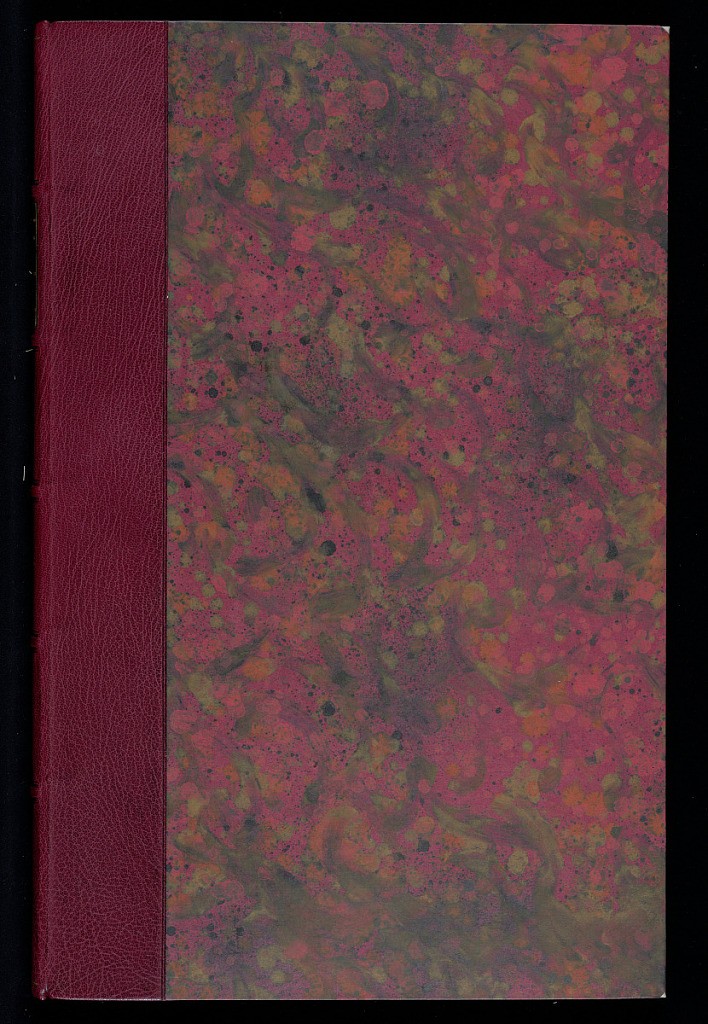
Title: NOUVEAU LIVRES DE VASES PAR le Sieur Ranson Peintre Decorateur
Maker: Pierre Ranson, French, 1736–1786
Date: late 18th century
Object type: Album
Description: An album of vase designs with flowers, illustrated on brackets or within minimal landscapes. The vases are decorated with neo-classical and rococo motifs.